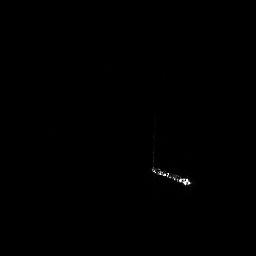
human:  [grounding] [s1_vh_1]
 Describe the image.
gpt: In the satellite image, there is  <ref>1 medium ship </ref> <box>[[57, 57, 75, 72, 0]]</box> located at center.